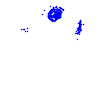
Particle: electron